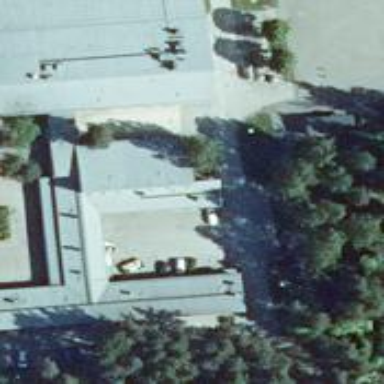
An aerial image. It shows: School building.